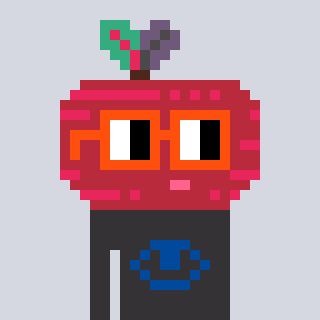
a pixel art character with square orange glasses, a beet-shaped head and a grayscale-colored body on a cool background